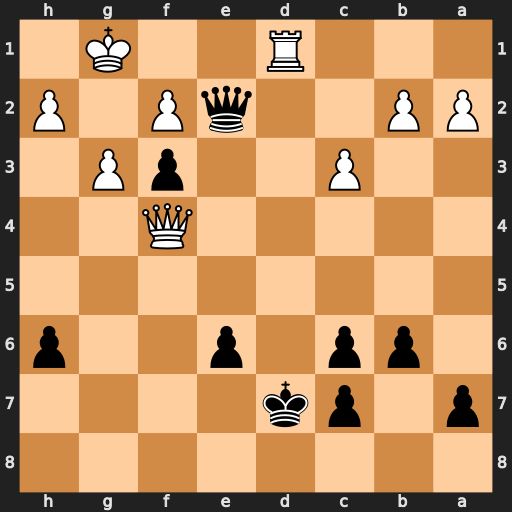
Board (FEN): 8/p1pk4/1pp1p2p/8/5Q2/2P2pP1/PP2qP1P/3R2K1
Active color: b
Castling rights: -
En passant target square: -
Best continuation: Qxd1#